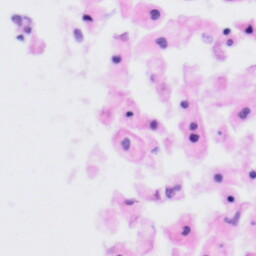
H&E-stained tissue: Tonsil